Question: I need to draw an effect like this on a UILabel.

How can I do it?
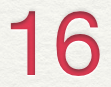
Answer: U can try the below code. U can change the color of the text or the shadow based on the color of the background.
'''
[label setShadowColor:[UIColor darkGrayColor]];
[label setShadowOffset:CGSizeMake(0, -1)];
'''